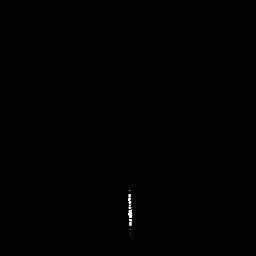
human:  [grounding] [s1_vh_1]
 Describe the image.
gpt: In the satellite image, there is  <ref>1 small ship </ref> <box>[[48, 73, 53, 88, 0]]</box> located at bottom.